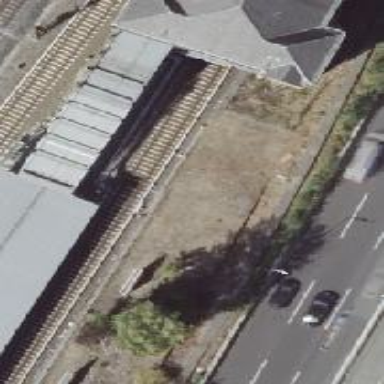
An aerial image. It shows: Solitary milestone along the railway.